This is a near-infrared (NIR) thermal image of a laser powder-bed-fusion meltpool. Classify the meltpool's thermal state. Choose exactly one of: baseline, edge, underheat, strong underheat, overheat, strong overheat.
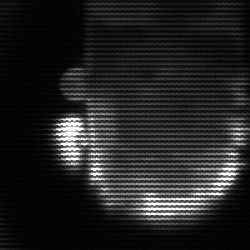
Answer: baseline